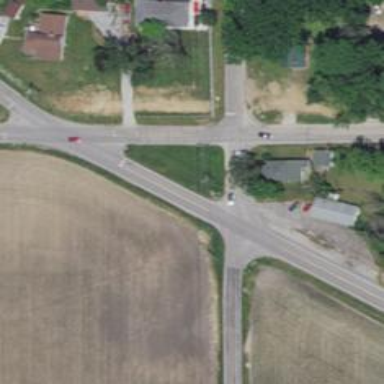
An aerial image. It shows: Stop road.